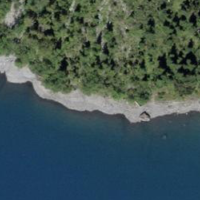
EUNIS habitat code: 14
Species observed at this site:
Parnassia palustris